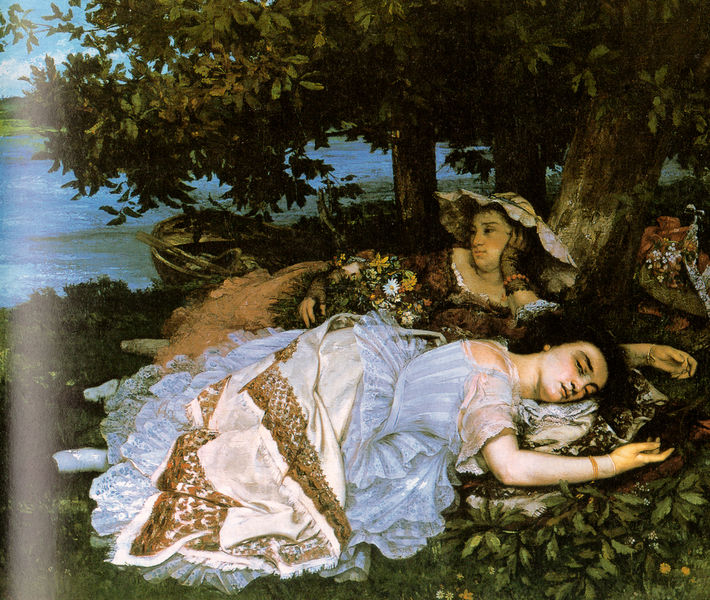
Titel: The Young Ladies of the Banks of the Seine (Summer), Junge Damen liegen am Ufer (Sommer)
Künstler: Gustave Courbet
Standort: Paris
Institution: Musée du Petit Palais
Schlagwörter: baum, blau, blätter, dunkel, fuß, gemälde, hand, haut, himmel, kopf, laub, meer, schatten, schlaf, wasser, weiß, wolken, baumstämme, bäume, fluss, frauen, gelb, grün, landschaft, menschen, mädchen, ocker, see, teich, ufer, äste, blume, blumen, braun, bunt, damen, finger, frankreich, frau, frisur, grau, haar, handschuh, handschuhe, hell, hintergrund, holz, hut, kleid, kleider, licht, mund, nase, profil, rücken, schmuck, schwarz, stützen, türkis, ausblick, blick, blüte, blüten, dame, gras, gürtel, rasen, rot, tuch, wiese, wolke, beige, rock, symbolismus, gesichter, jung, arm, arme, augen, bluse, falten, kleidung, spitze, hals, hände, schauen, ast, baumstamm, erde, gräser, horizont, natur, spiegelung, stamm, zweige, boden, insel, auge, gold, haare, realismus, stickerei, stoff, decke, saum, blatt, pflanze, pflanzen, prostituierte, augenbrauen, borte, england, kinn, lippe, lippen, perlen, rosa, seide, wald, boot, boote, kahn, paddel, ruder, weiher, garten, hellblau, taille, farbig, füße, küste, schiff, sommer, strand, ruhe, lasziv, liegen, ruhen, schlafen, schlafend, zwei, mieder, schuhe, tüll, fahne, kette, farbe, nebel, ausflug, idylle, pause, picknick, rast, romantik, strom, stämme, langeweile, bordüre, weiblich, ruderboot, rudern, brauen, verzierung, angelehnt, korb, strauss, bauch, rüschen, augenbraue, erotik, erotisch, liegend, aufstützen, krempe, perlenkette, sonnenhut, blumenstrauss, bouquet, schwestern, courbet, unterrock, liegende, beeren, seite, laubbaum, schuh, flecken, armband, armbänder, armreif, bauchlage, böcklin, rinde, blattwerk, aufgestützt, beere, lassziv, schlagen, ausruhen, korsage, details, faul, fehler, hellbalu, schläft, farbenfroh, blumenstraus, frua, gelangweilt, mider, leuchtende farben, blaues kleid, sommerhut, baumschatten, srümpfe, arm   armband   armbänder   a, handinnenflächen, zwei frauen imgras, prärafaeliten, biit